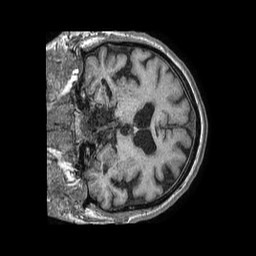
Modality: T1w
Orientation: coronal
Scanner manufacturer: philips
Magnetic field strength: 1.5 T
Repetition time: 0.00763 s
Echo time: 0.003471 s